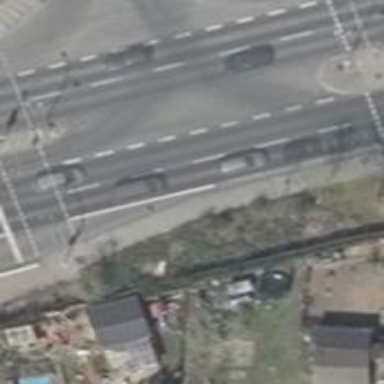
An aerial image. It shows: Separate cycleway beside sidewalk.